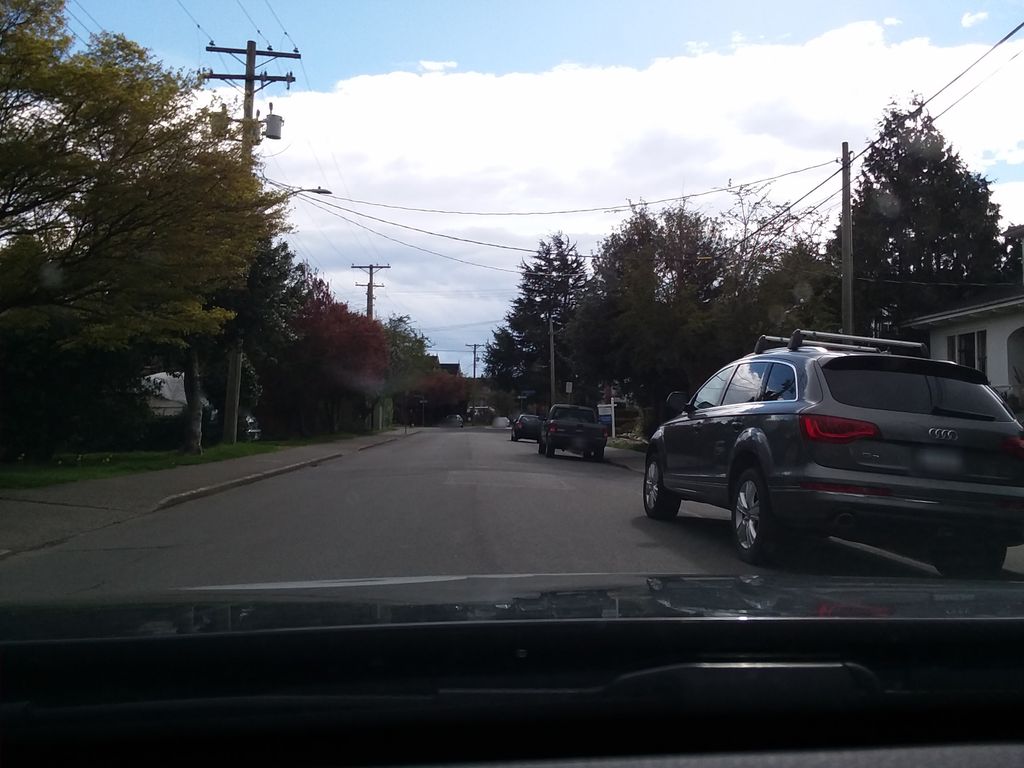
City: victoria